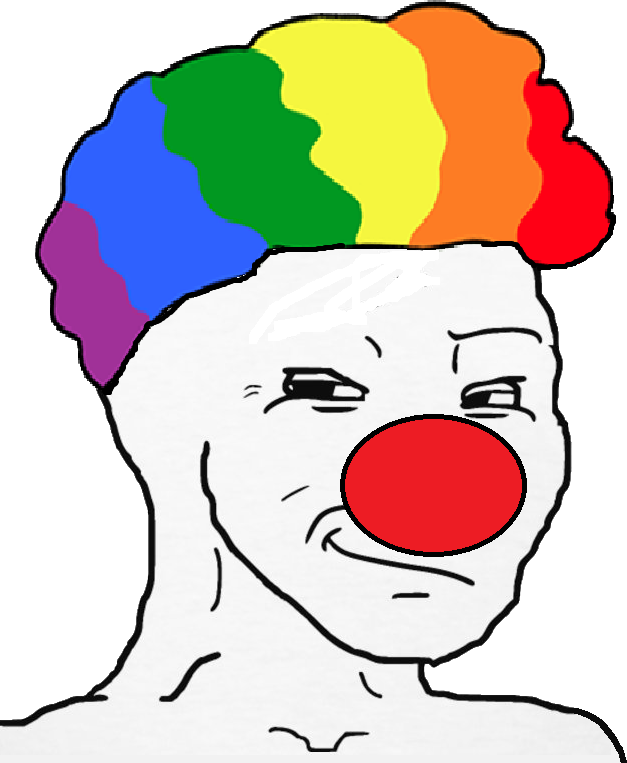
Label: 5_Smugjak